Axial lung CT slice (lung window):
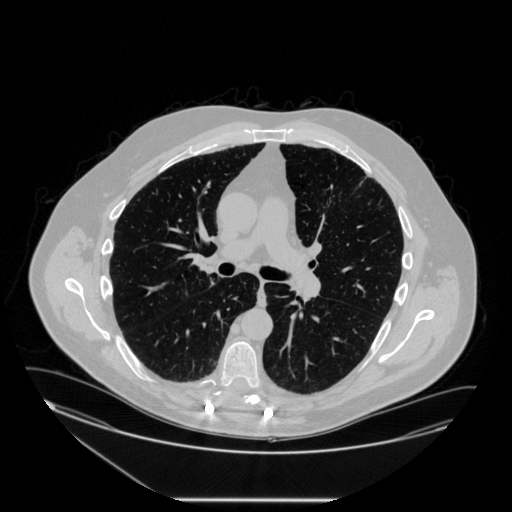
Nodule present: no